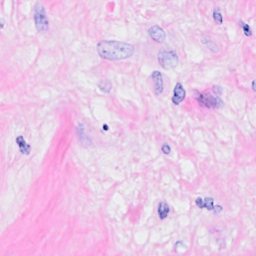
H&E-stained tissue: Breast